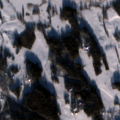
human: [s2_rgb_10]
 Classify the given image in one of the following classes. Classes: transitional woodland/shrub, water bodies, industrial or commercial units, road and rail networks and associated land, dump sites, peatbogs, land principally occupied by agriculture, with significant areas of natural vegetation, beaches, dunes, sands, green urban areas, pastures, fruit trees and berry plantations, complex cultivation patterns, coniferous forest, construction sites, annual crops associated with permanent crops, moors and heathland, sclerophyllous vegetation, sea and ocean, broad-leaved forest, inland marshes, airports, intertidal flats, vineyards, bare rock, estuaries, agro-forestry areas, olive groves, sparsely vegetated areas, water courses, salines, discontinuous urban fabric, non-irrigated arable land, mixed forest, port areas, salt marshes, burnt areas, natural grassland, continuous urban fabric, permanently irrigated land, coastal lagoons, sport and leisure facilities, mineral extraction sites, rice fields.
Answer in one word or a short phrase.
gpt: non-irrigated arable land, land principally occupied by agriculture, with significant areas of natural vegetation, coniferous forest, mixed forest